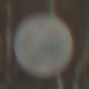
Verkehrszeichen: Kreisverkehr
Umgebung: Outdoor, Nature
Tageszeit: MorningAfternoon
Wetter: PartlyCloudy
Licht: Natural
Jahreszeit: Winter
Kontrast: MediumContrast